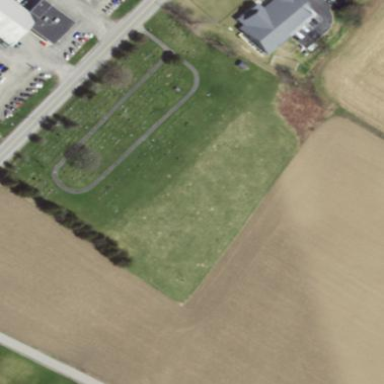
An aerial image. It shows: Cemetery.